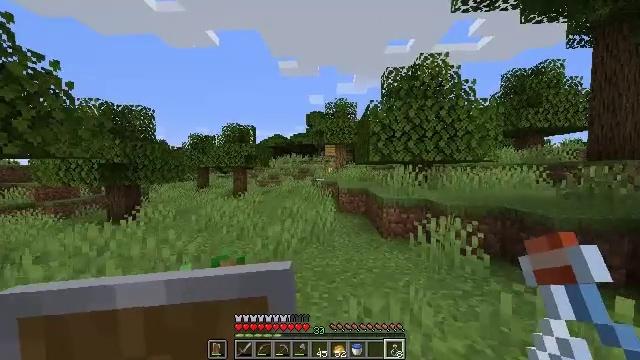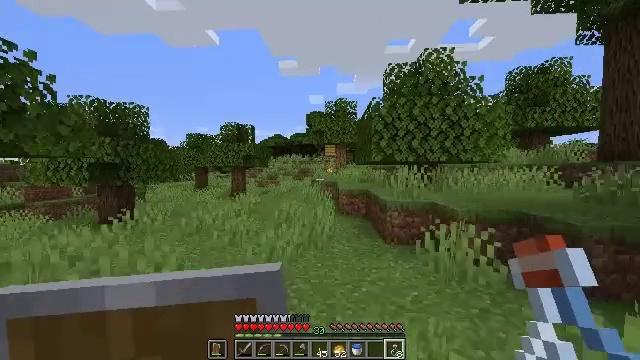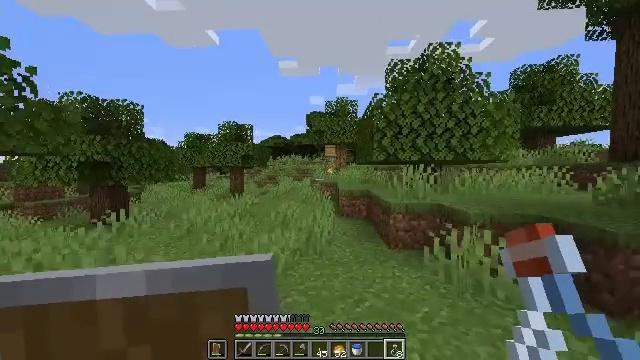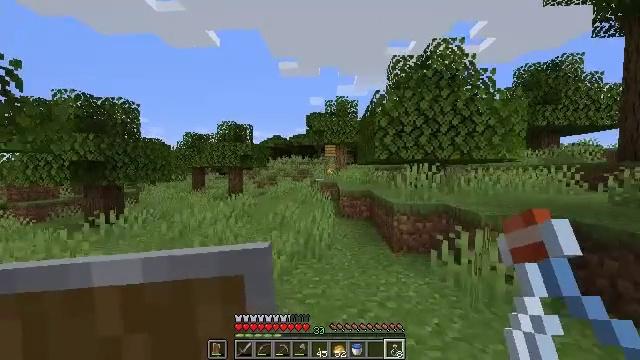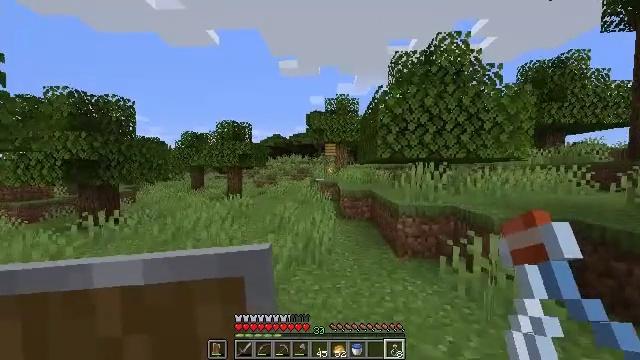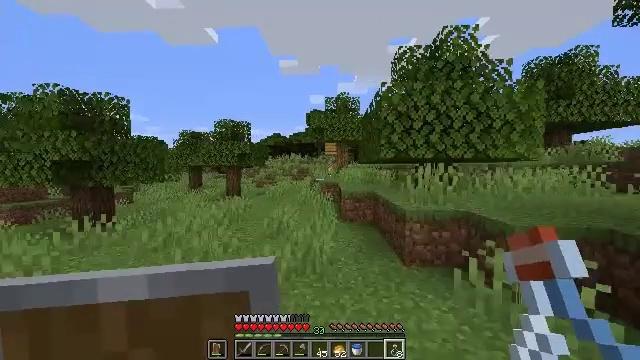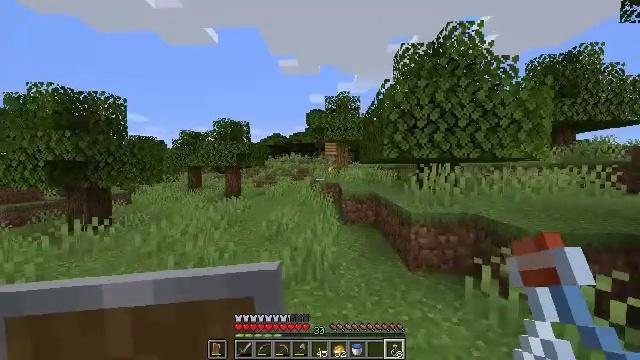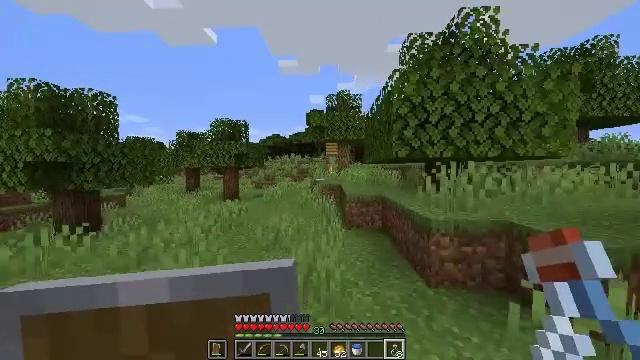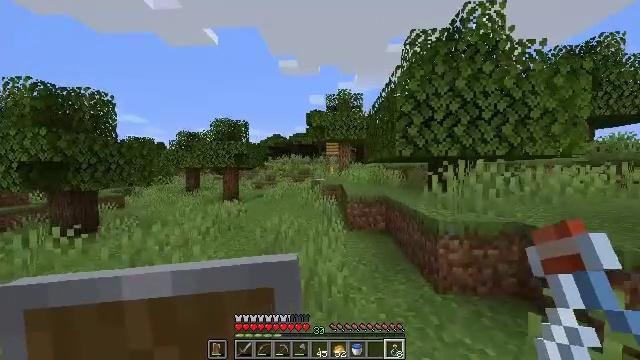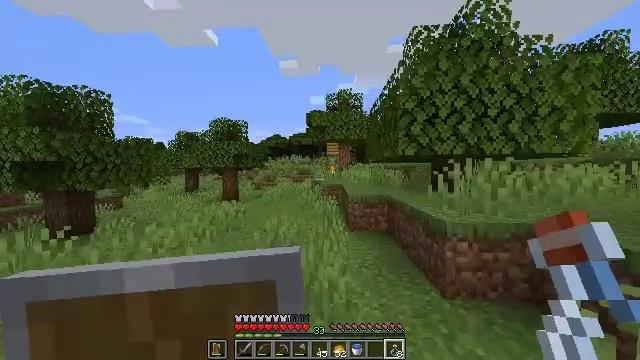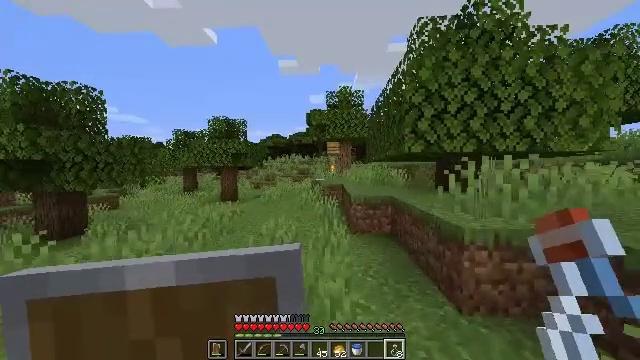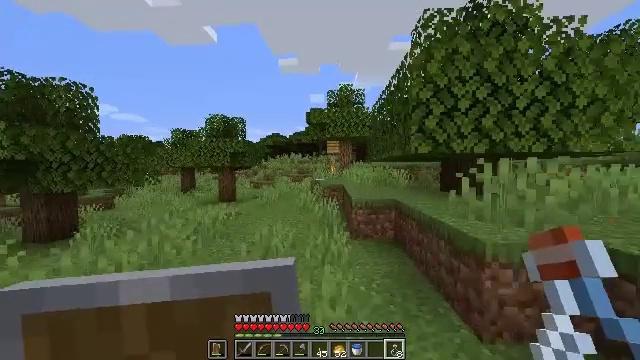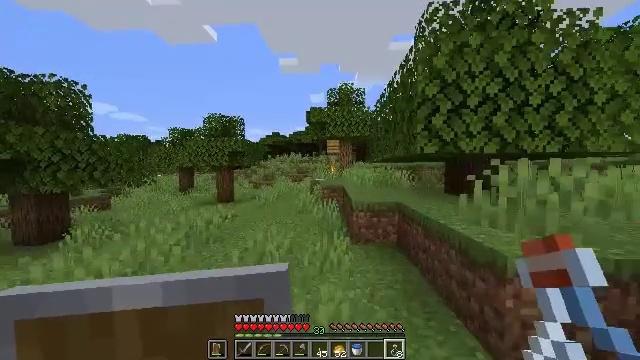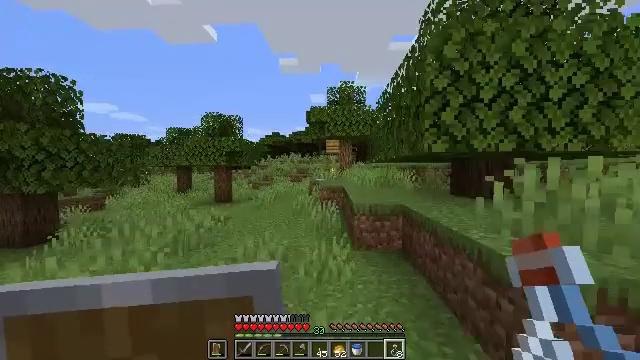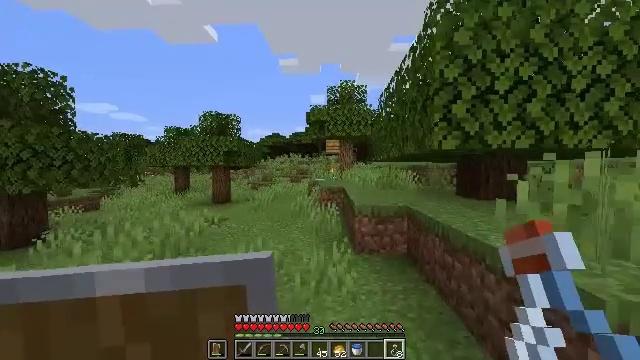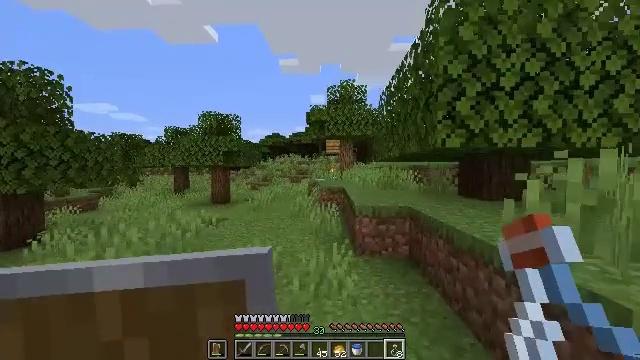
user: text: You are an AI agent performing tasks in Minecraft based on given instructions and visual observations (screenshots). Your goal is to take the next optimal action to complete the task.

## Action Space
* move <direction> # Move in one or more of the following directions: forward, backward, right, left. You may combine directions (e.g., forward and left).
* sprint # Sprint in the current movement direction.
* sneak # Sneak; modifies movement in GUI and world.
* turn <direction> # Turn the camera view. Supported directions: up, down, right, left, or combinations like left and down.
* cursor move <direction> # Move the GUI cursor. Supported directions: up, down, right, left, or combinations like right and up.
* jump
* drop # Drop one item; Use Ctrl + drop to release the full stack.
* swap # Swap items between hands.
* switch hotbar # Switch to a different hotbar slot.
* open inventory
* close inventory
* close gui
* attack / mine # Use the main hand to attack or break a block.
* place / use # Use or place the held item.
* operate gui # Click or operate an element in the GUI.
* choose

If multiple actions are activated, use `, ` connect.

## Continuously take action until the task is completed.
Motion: motion action
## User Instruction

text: Break the dandelion to obtain it.
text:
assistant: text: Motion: move forward
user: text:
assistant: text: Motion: move forward
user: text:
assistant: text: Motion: move forward
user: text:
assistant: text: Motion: move forward
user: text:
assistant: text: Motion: move forward
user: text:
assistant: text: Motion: move forward
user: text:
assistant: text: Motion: move forward
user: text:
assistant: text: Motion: move forward
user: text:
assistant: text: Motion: move forward
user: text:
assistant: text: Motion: move forward
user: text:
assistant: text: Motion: move forward
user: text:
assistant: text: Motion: move forward
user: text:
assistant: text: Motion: move forward
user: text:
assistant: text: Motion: move forward
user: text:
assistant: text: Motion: move forward
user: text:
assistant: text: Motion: move forward
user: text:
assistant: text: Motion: move forward
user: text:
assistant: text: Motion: move forward and move left
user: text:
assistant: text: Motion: move forward and move left
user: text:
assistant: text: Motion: move forward and move left
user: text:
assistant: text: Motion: move forward and move left
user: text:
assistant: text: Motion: move forward and move left
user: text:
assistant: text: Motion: move forward and move left
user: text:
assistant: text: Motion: move forward and move left
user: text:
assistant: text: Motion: move forward
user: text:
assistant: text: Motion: move forward
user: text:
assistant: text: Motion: move forward
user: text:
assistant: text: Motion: move forward
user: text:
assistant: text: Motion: move forward
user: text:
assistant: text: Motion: move forward